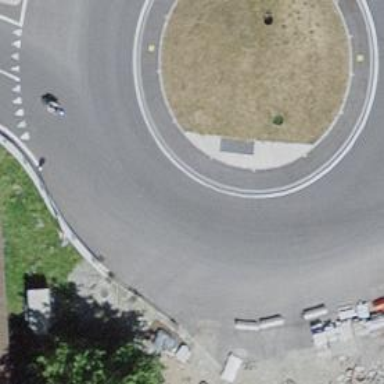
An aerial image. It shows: Secondary road with asphalt surface leading to roundabout.